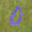
Label: 0